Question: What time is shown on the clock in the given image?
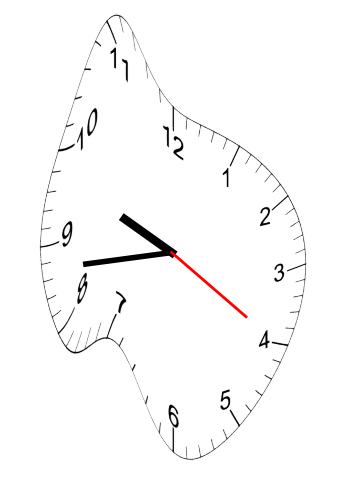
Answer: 09:43:20